Field crop: tomato
Growth stage: 1
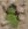
Species: solanum